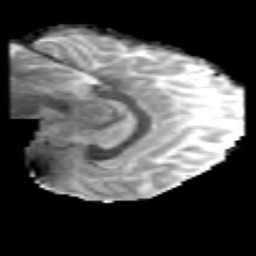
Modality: MD
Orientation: sagittal
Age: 18
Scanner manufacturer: philips
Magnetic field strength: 3 T
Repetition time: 8.665 s
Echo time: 0.1273 s